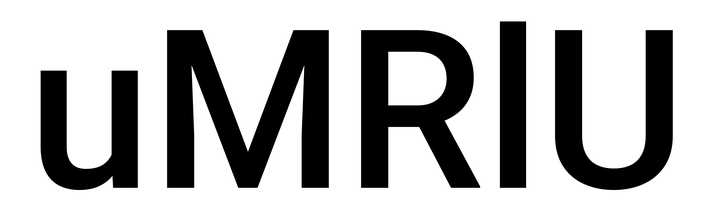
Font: Roboto_Medium